Question: I'm having a problem with getting bunch of files from the very start of my program ("args argv"),
when i run the program: one file is from the ProjectDir and the other one is from sub folder in my projectdir
here is a printscreen of my project properties:

help! please!
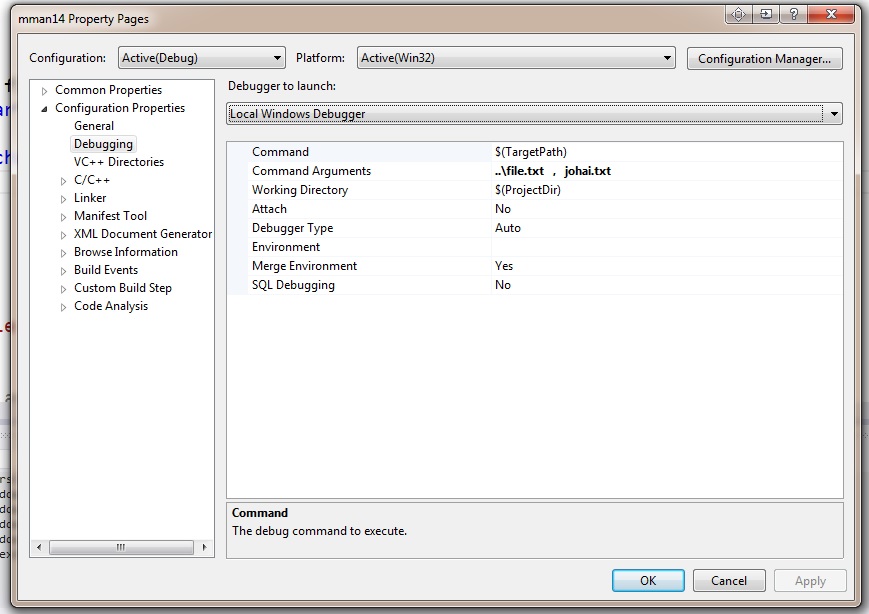
Answer: 1. You don't have to separate params with a ,, they're separated with a space character
2. assuming that file.txt is from a sub-directory: you pass a path that points to the directory right above the $(ProjectDir), not below the $(ProjectDir)
Assuming you have this directory structure
'''
ProjectDir
|
+- johai.txt
|
+- subdir1
|
+- file.txt
'''
you would pass these parameters as
'''
subdir1/file.txt johai.txt
'''